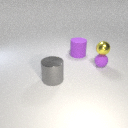
small yellow metal sphere above small purple rubber sphere